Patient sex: M
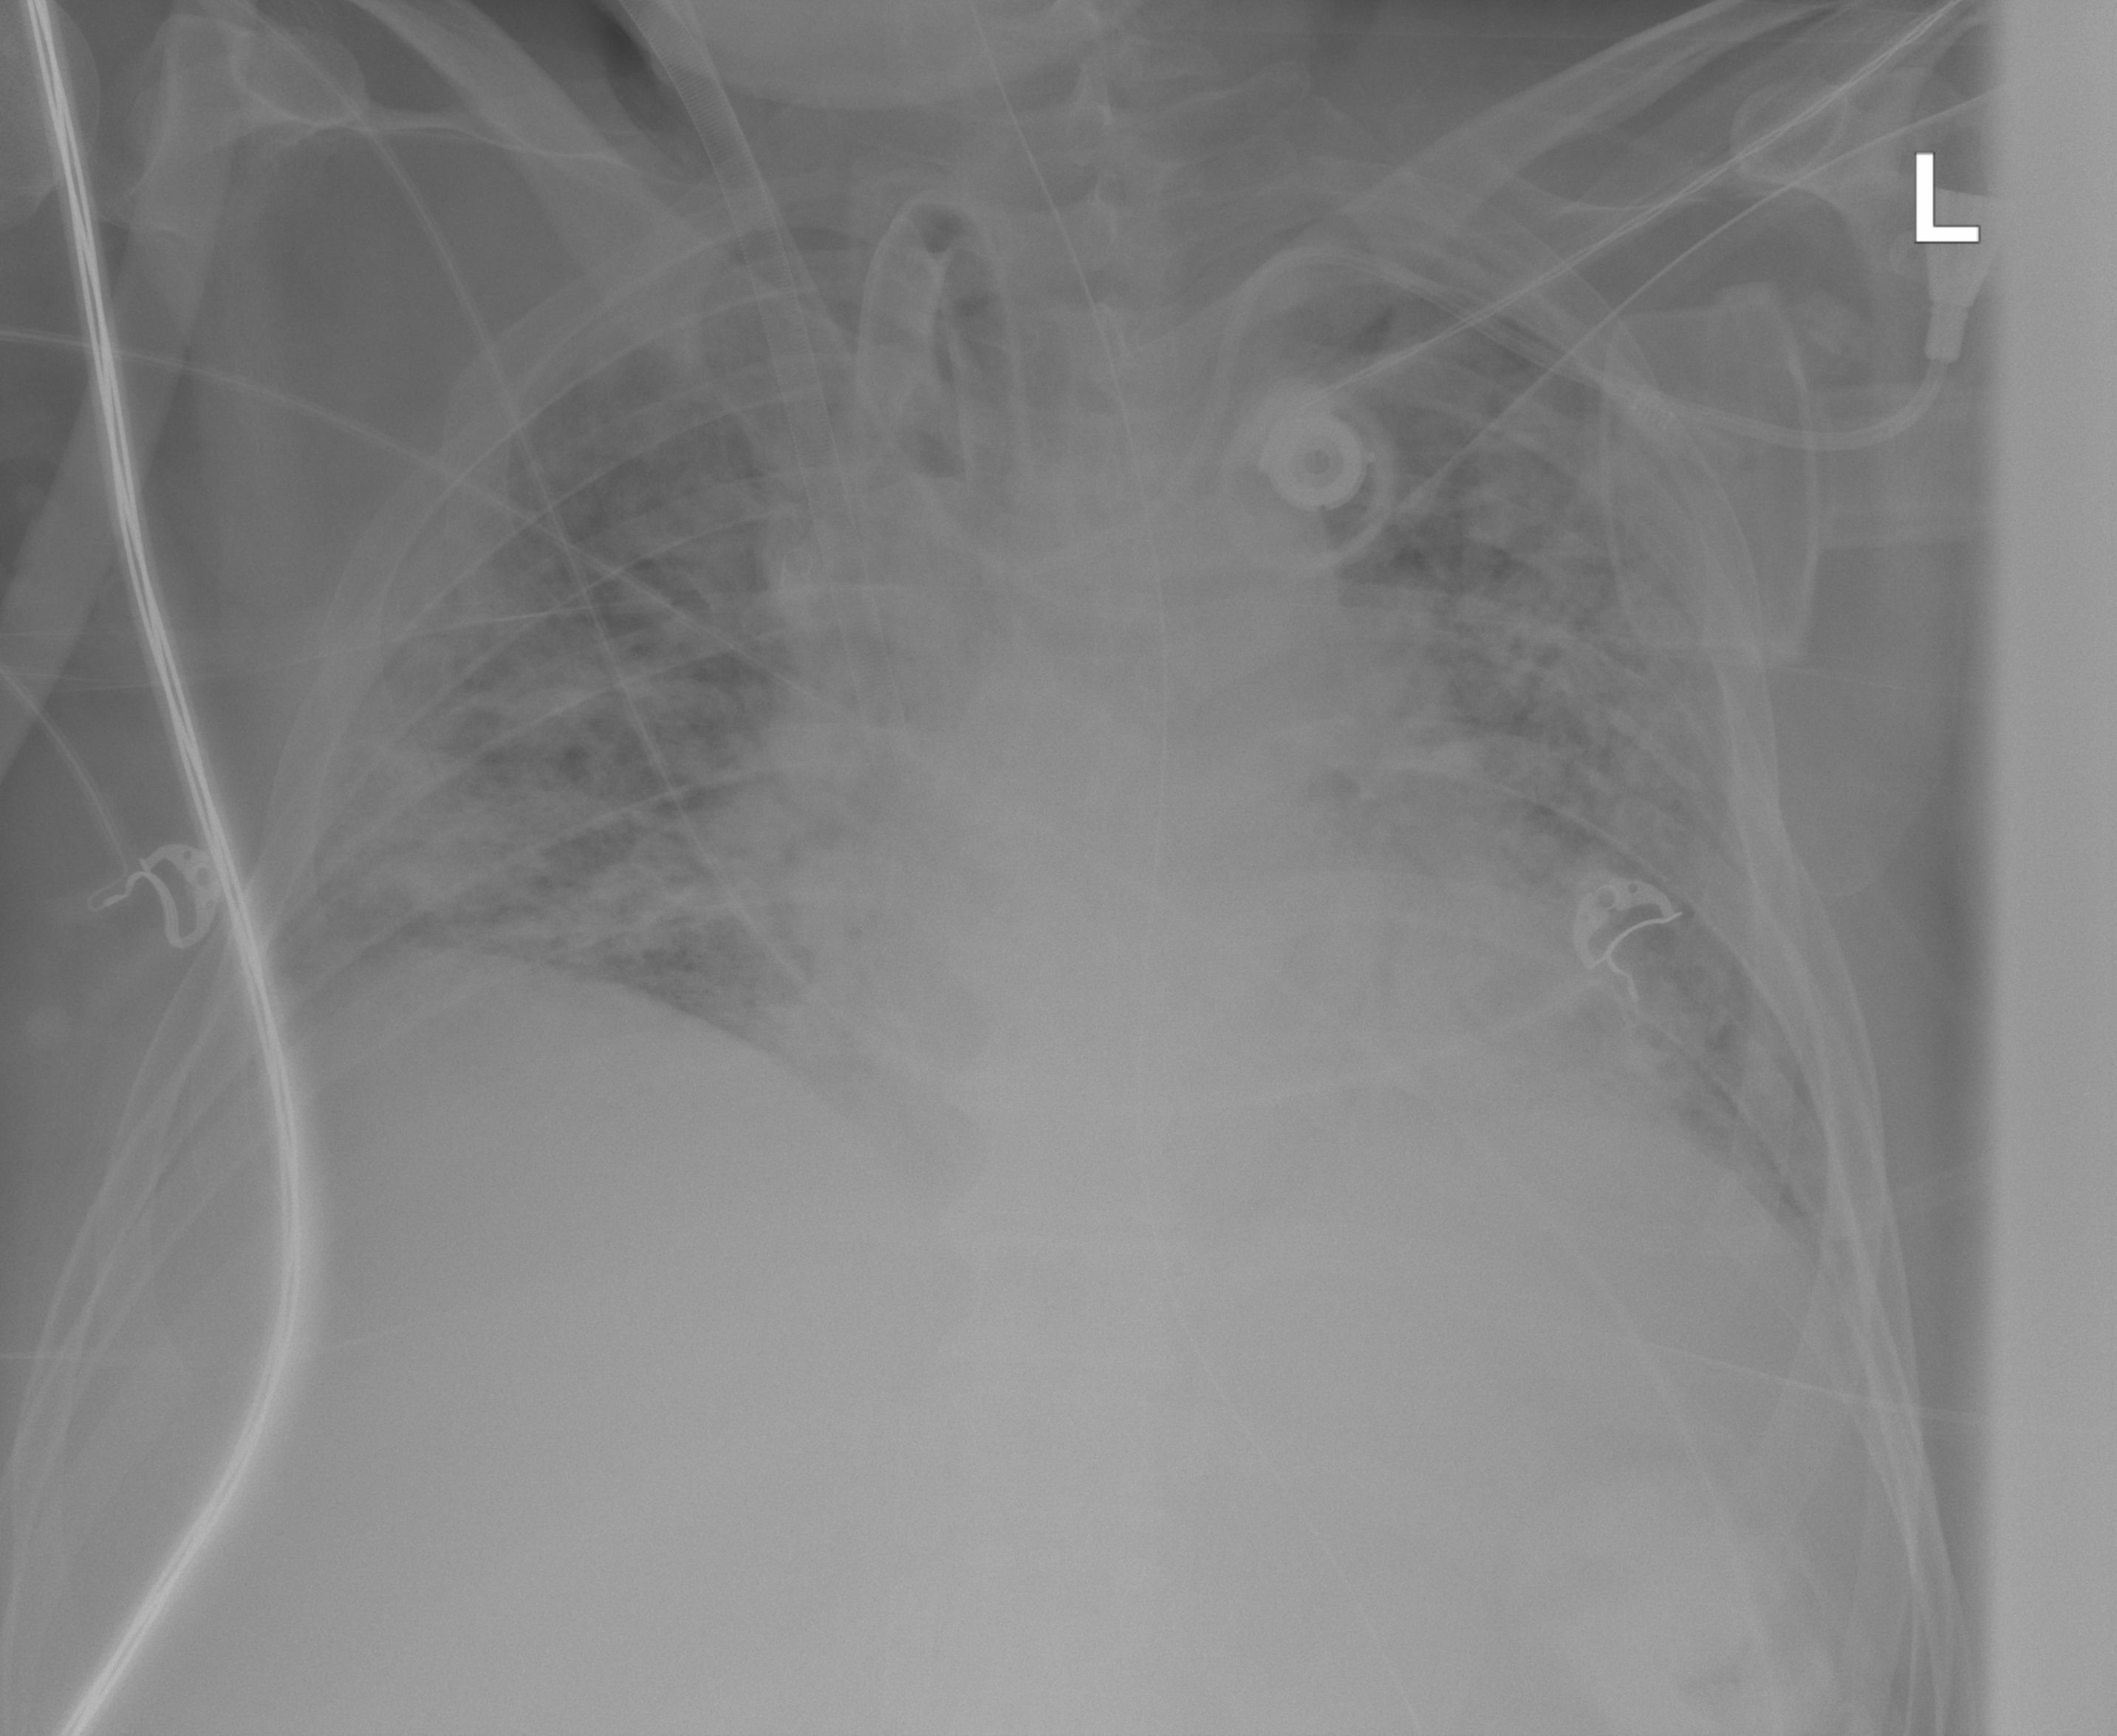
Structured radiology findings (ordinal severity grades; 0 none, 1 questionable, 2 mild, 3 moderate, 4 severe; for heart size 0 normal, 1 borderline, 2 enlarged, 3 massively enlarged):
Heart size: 2
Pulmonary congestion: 2
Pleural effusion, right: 0
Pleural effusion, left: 0
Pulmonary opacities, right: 3
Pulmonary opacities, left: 3
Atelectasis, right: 3
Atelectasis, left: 3